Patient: sex F, age 53
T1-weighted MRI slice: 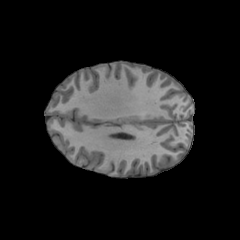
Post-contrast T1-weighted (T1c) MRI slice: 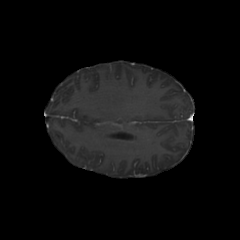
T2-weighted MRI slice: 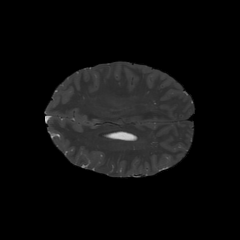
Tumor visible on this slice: no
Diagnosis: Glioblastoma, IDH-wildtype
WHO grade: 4